Question: The following console app works fine:
'''
class Program
{
static void Main(string[] args)
{
string plainx = "'test data' random suffix";
plainx = Regex.Replace(plainx, @"'", string.Empty);
Console.WriteLine(plainx);
}
}
'''
However its giving me trouble in an ASP.Net application.. I am attaching a screenshot of the VS Debug watch window and Immediate window
<URL>
As you can see, the 'Regex.Replace' in the 'Immediate Window' works - but somehow it is not working in the code (line 71). I've also used 'String.Replace' without success.
It seems the value that was stored in the DB is something than what the editor shows... kind of weird..
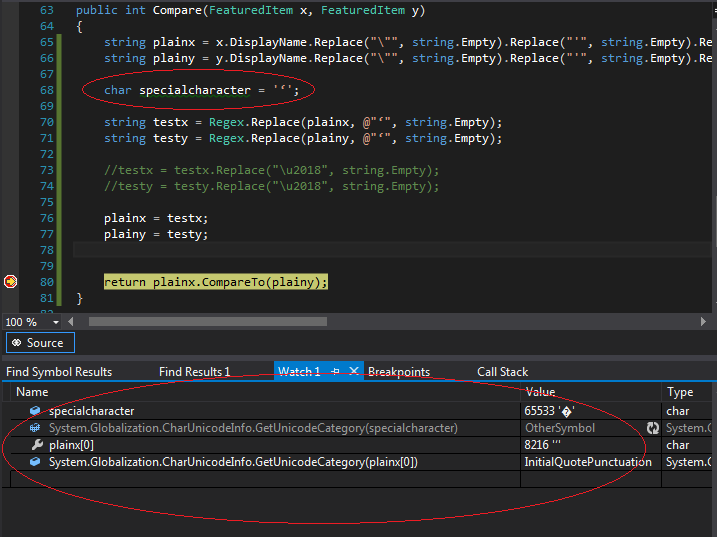
Answer: The single quote in your code is not the same single quote in the string you are testing.
Use the hex value returned from 'testx[0]' directly to guarantee that we are using the correct quote.
'''
plainx = Regex.Replace(plainx, "'", string.Empty);
'''